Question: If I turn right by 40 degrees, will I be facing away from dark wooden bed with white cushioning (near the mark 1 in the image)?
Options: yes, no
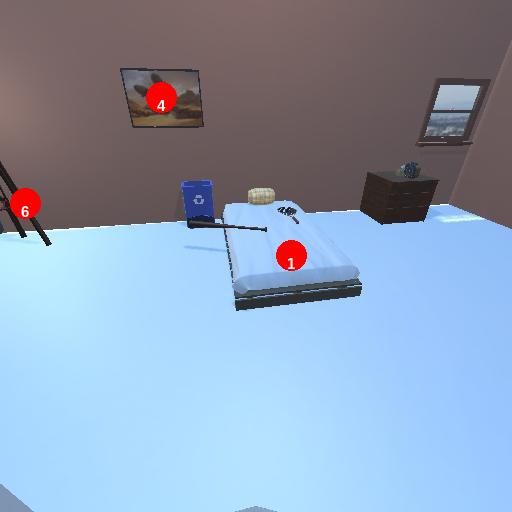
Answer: yes